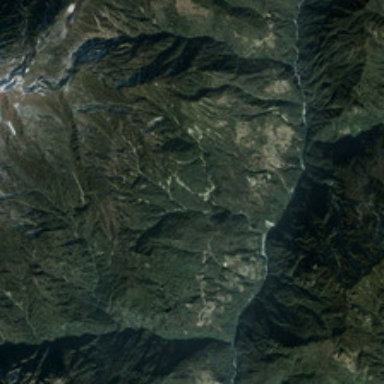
The yellow mountain is a piece of water wet .